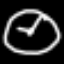
Label: clock